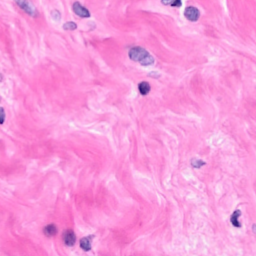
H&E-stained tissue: Breast